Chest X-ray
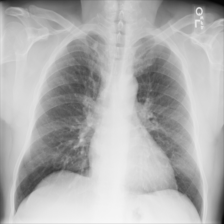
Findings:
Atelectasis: negative
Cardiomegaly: negative
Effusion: negative
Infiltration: negative
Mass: negative
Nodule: positive
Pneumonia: negative
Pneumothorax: negative
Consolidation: negative
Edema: negative
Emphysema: negative
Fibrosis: negative
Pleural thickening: negative
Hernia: negative